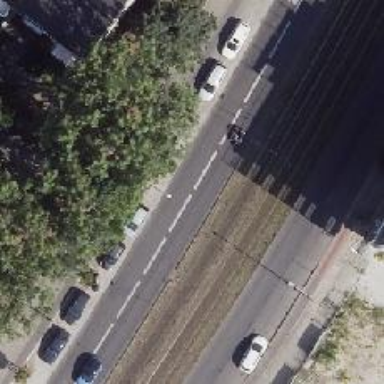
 there is parallel parking lane and cycle track."